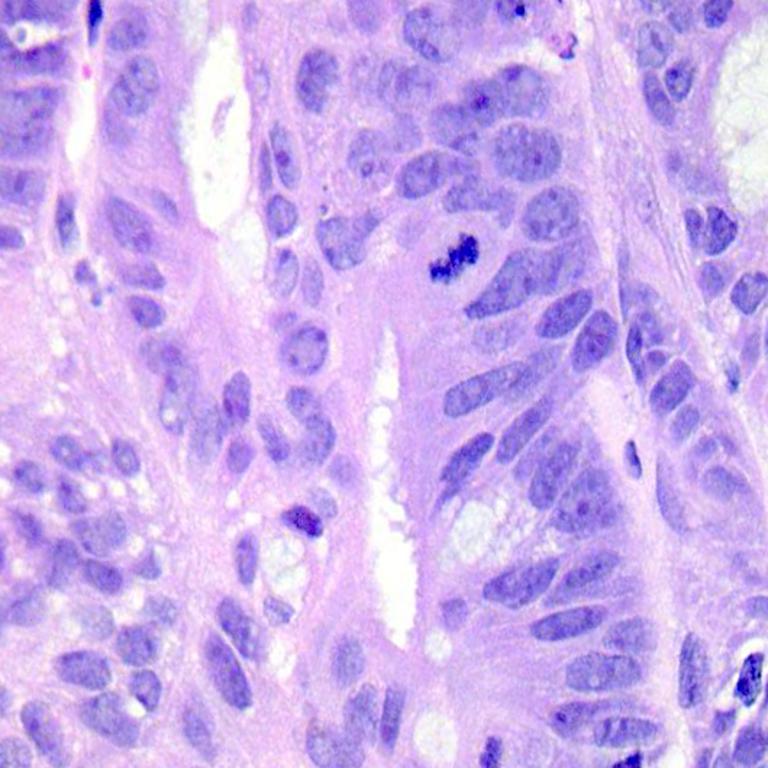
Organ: colon
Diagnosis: adenocarcinomas